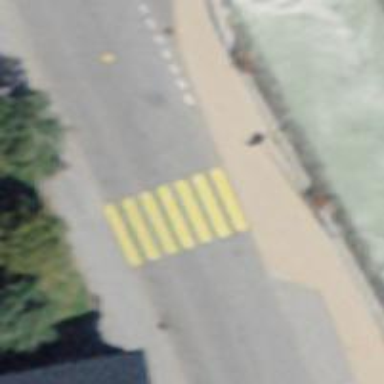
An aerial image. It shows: Marked crossing on the road.